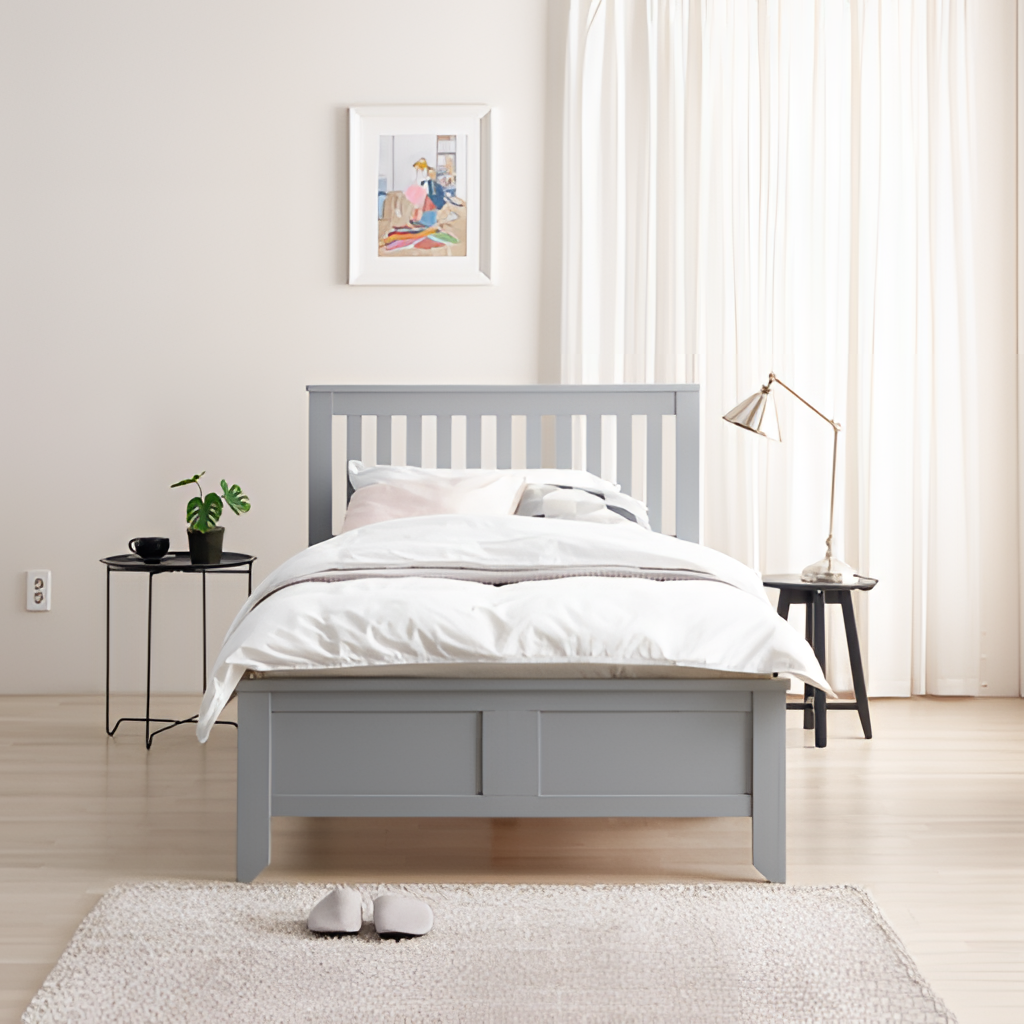
wood bed, bedroom, beige wood flooring, with plank pattern, beige paint wallpaper, with solid pattern, minimalist